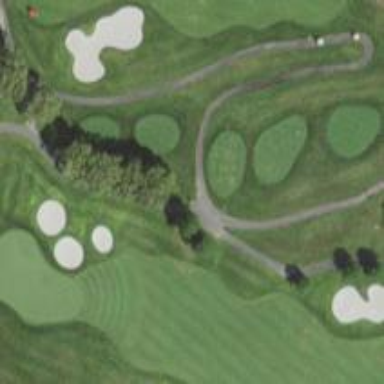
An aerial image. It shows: Path for golf carts.